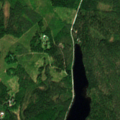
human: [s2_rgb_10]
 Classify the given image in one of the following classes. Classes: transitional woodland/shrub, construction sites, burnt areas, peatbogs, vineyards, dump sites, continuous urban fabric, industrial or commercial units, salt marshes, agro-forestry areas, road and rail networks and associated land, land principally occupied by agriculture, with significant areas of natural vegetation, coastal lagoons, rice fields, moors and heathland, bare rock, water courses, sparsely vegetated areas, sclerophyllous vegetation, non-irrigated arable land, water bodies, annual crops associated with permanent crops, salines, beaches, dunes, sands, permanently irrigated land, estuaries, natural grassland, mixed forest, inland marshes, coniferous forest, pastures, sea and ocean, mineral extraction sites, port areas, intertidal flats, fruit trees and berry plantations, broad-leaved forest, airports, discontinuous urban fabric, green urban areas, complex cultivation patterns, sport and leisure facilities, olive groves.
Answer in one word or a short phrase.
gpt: coniferous forest, mixed forest